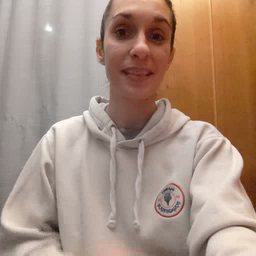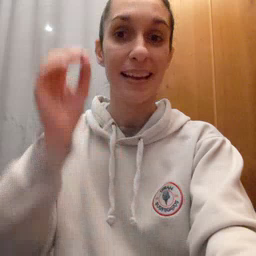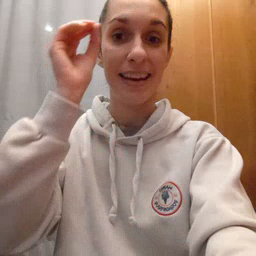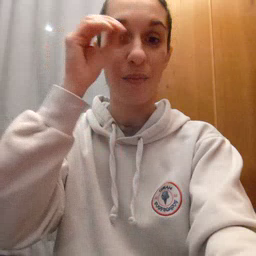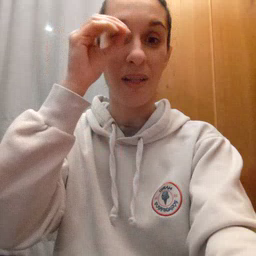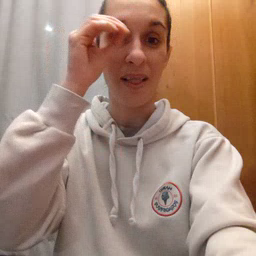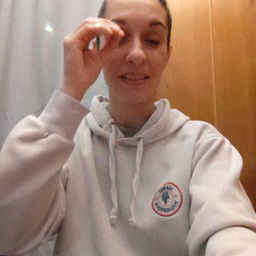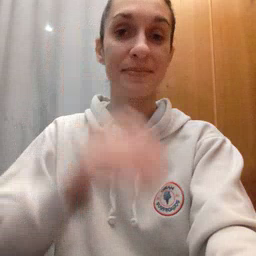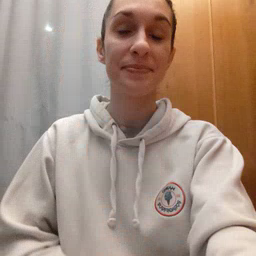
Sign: owl